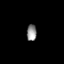
Tissue: lung
Cell type: Myeloid cells
Senescence score: 0.2308
Nuclear area (px): 159
Mean DAPI intensity: 144.107